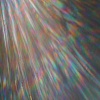
Label: sunburn